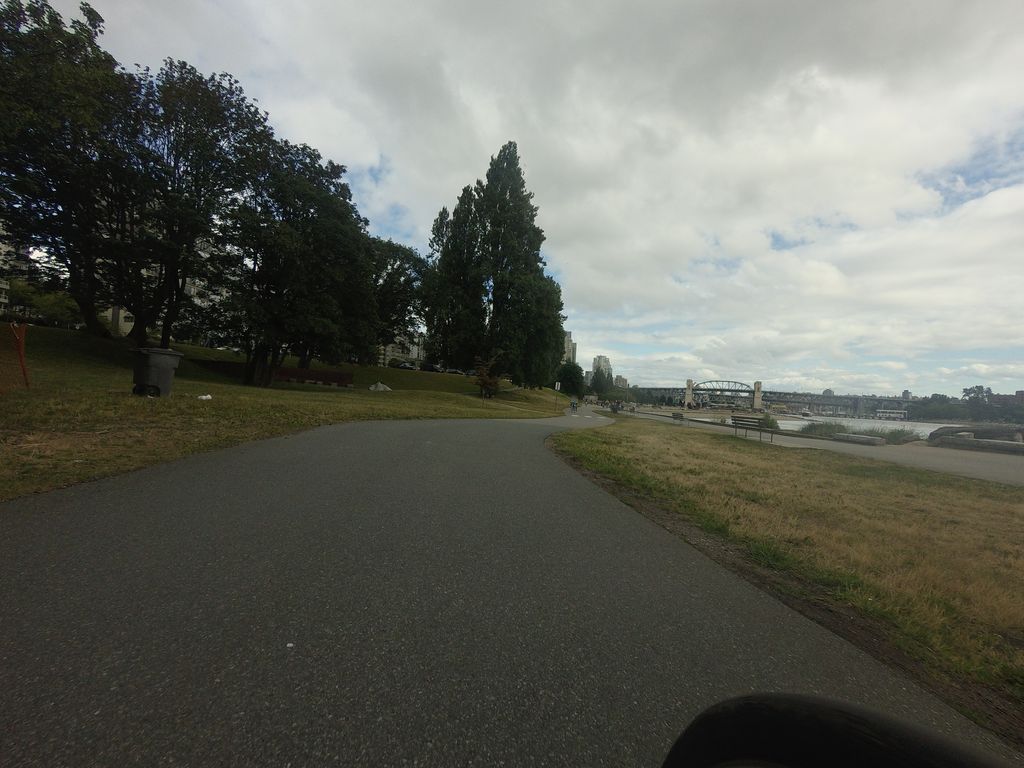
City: vancouver